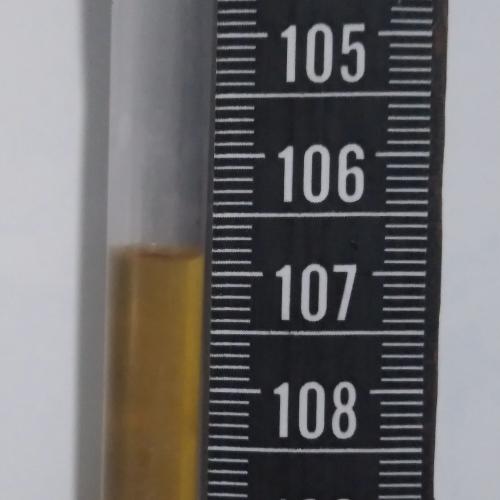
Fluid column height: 106.8 cm